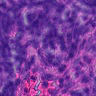
Metastatic tissue present: no